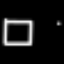
Label: square